Question: I'm using DataVisualization from WPF Toolkit.
I'm using LineSeries to show the data in the graph. But there's an inconvenience.
Is possible that the line start in zero? I have drawed a red line, I'd like to show it.
This is the code what I'm using:
'''
<ChartTools:Chart x:Name="SubobjectivesChart" Background="LightSteelBlue">
<ChartTools:Chart.Axes>
<ChartTools:LinearAxis Orientation="Y" ShowGridLines="True" Minimum="0" Maximum="1" />
</ChartTools:Chart.Axes>
<ChartTools:Chart.Series>
<ChartTools:ColumnSeries Title="Exam" ItemsSource="{Binding Subobjectives}" Background="Black" IndependentValueBinding="{Binding Exercise}" DependentValueBinding="{Binding Average}" >
</ChartTools:ColumnSeries>
</ChartTools:Chart.Series>
</ChartTools:Chart>
'''

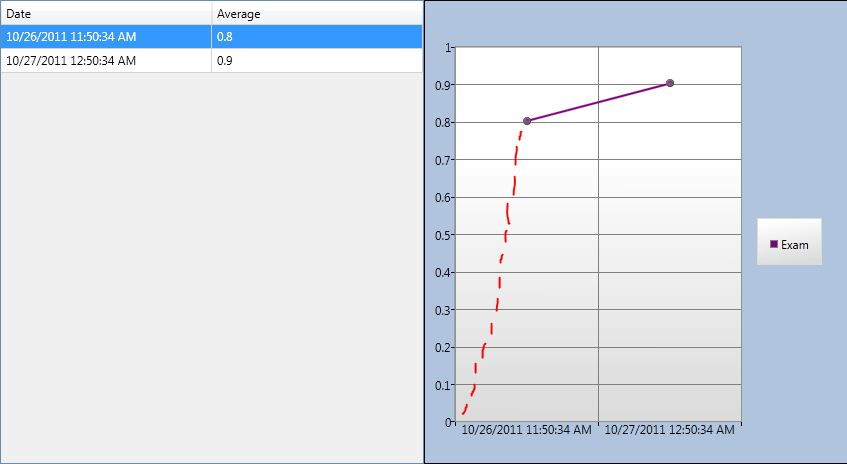
Answer: No it's not and it shouldn't be possible. Chart is just a visual representation provider for your data. Just change your data accoridngly by rounding it down.